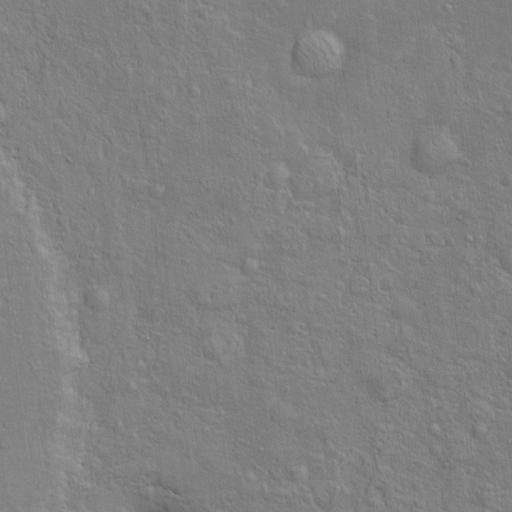
Classes present: Background, Cone